Question: I modify the UIImageView's contentMode property. So my image's frame is not equal to the frame of UIImageView. My problem is how to retrive the image's frame from UIImageView.
As the following example, the orange rectangle is the UIImageView's border. It is obviously that the frame of image is not the same as UIImageView.

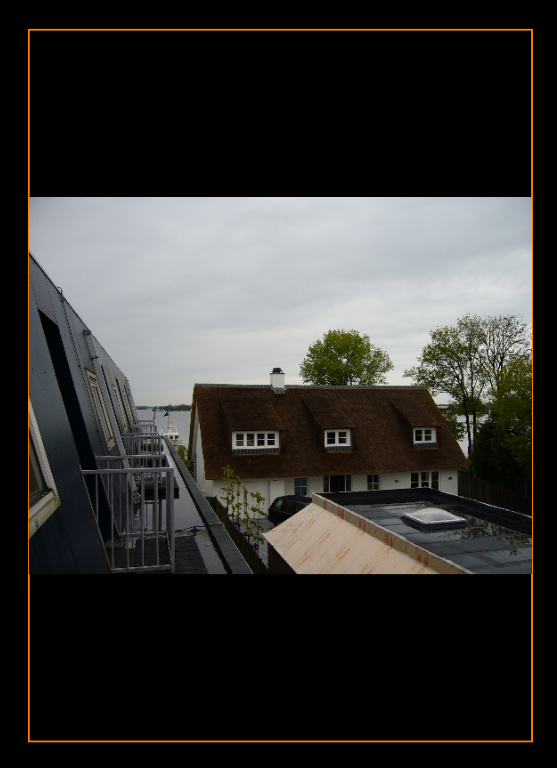
Answer: If it's 'UIViewContentModeScaleAspectFit', it's something like this:
'''
UIImageView *iv; // your image view
CGSize imageSize = iv.image.size;
CGFloat imageScale = fminf(CGRectGetWidth(iv.bounds)/imageSize.width, CGRectGetHeight(iv.bounds)/imageSize.height);
CGSize scaledImageSize = CGSizeMake(imageSize.width*imageScale, imageSize.height*imageScale);
CGRect imageFrame = CGRectMake(roundf(0.5f*(CGRectGetWidth(iv.bounds)-scaledImageSize.width)), roundf(0.5f*(CGRectGetHeight(iv.bounds)-scaledImageSize.height)), roundf(scaledImageSize.width), roundf(scaledImageSize.height));
'''